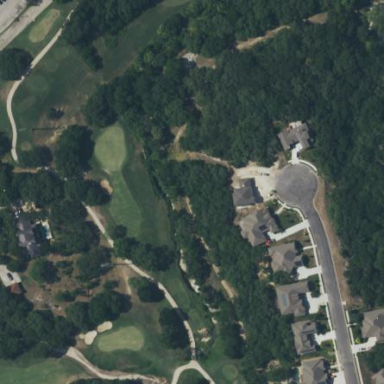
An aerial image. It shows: Rough area in golf course.